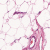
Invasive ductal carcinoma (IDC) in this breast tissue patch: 0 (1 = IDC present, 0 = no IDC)